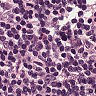
Metastatic tissue present: no